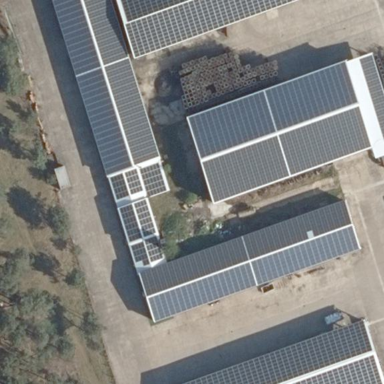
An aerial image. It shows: Building equipped with small solar photovoltaic panel for electricity generation.